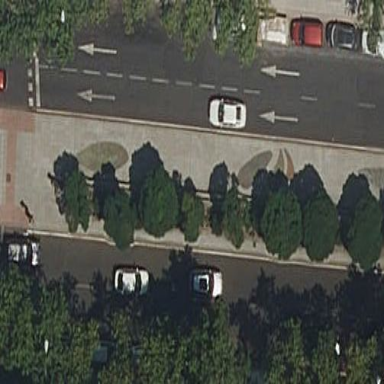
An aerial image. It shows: Paved area with kerb.